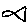
Label: fish